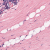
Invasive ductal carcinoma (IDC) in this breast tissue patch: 0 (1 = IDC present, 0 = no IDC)